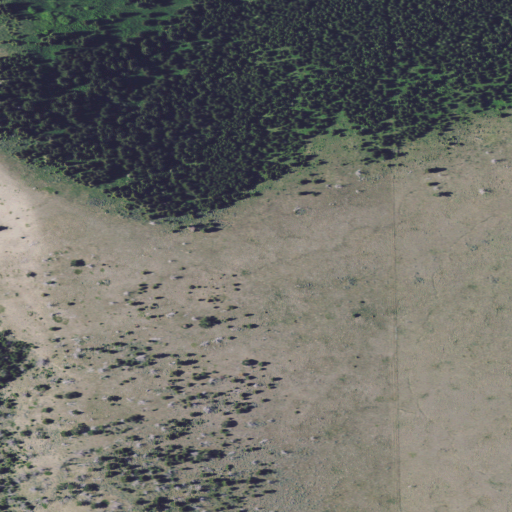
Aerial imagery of mountain in Montana named Raspberry Butte containing evergreen forest, shrub, and grassland